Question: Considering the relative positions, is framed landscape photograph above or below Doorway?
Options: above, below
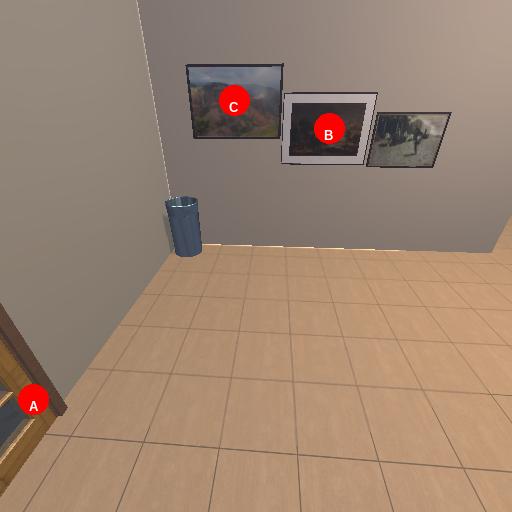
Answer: above